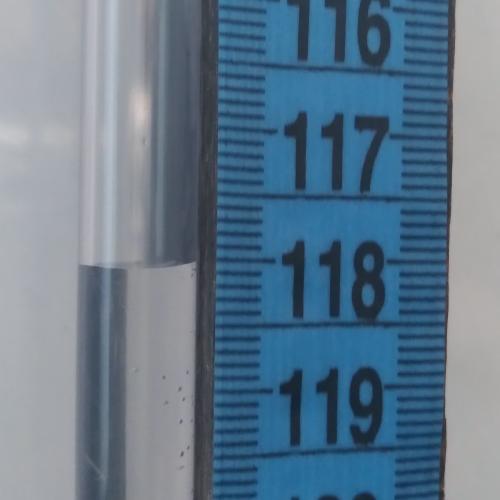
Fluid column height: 118.0 cm